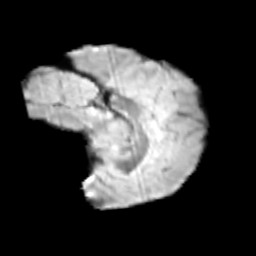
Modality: T2w
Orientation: sagittal
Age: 11
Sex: male
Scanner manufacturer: siemens
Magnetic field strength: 3 T
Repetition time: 3.8 s
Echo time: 0.07 s